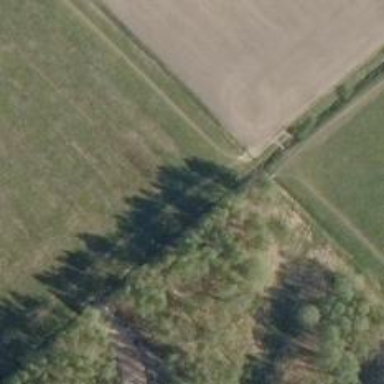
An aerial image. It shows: Path.